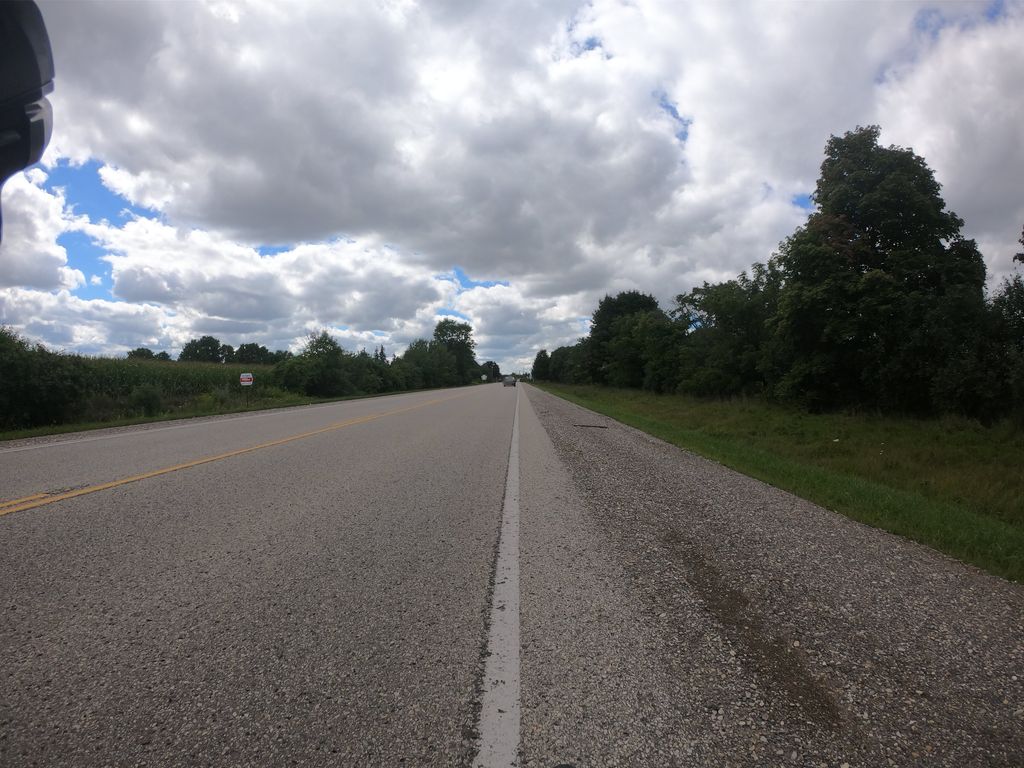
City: kitchener-waterloo